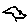
Label: bird